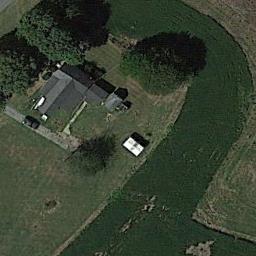
Label: residential